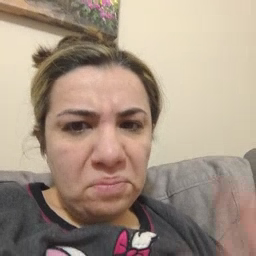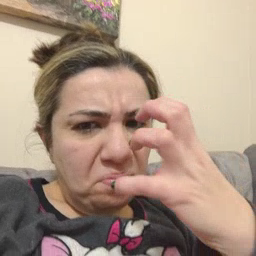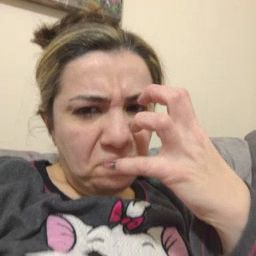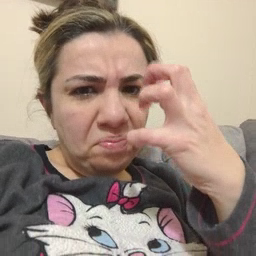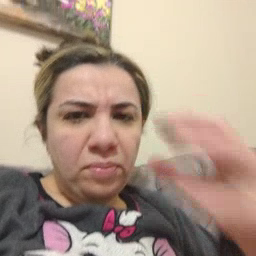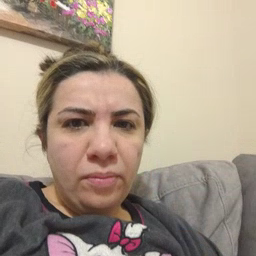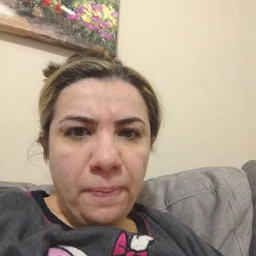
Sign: mad